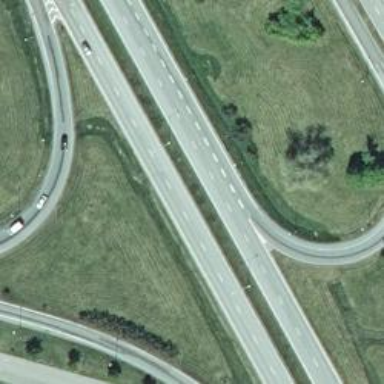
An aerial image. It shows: Asphalt motorway.